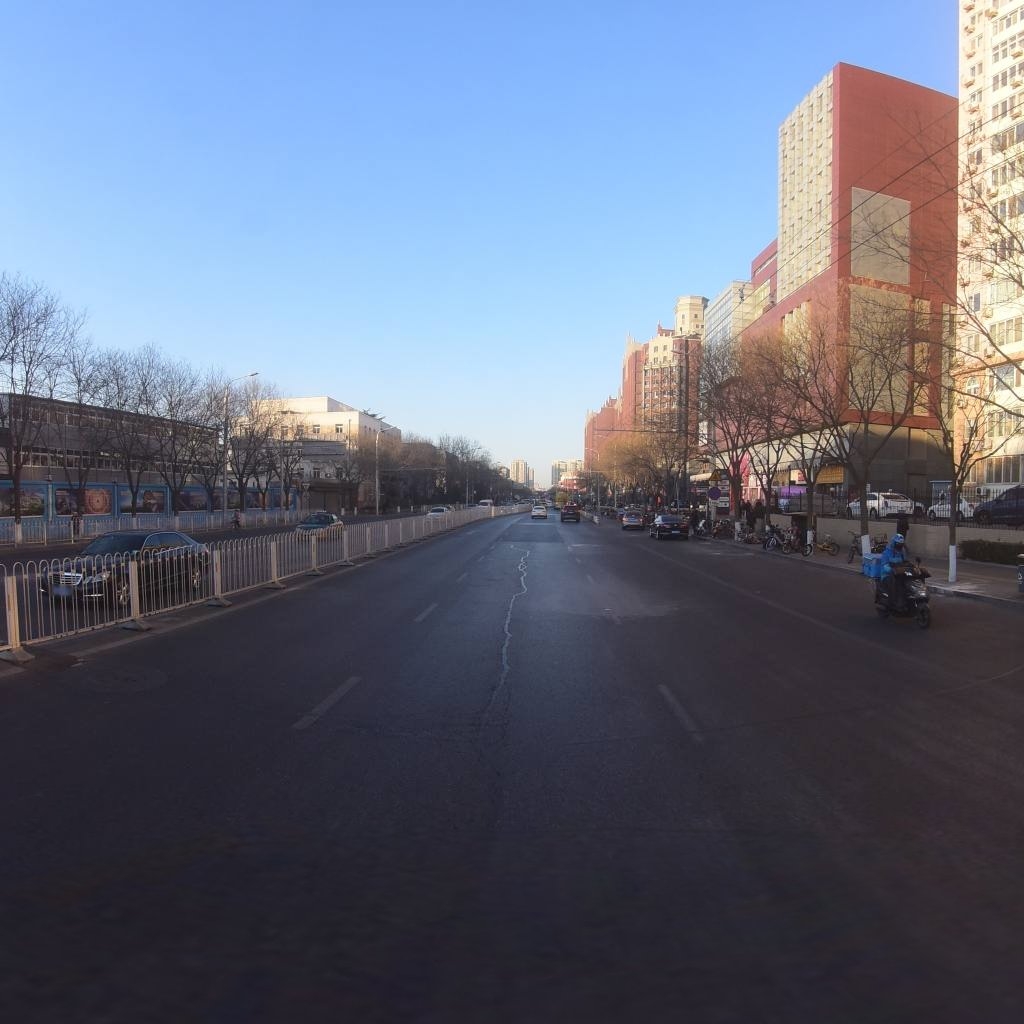
Region: Xicheng
Road damage annotations: manhole cover, transverse patch, longitudinal patch